Question: I have two tables; a 'parent' and a 'child' table. (not SQLite defitinions, just something i call them)
Everytime a child-object is created, it is assigned the value 0 in one of its columns.
When a new parent-object is created, every unassigned child-object, has to update the value mentioned before, to the parent-object's ID. My code looks like this:
'''
public long createWorkout(String workoutName){
SQLiteDatabase db = this.getWritableDatabase();
ContentValues values = new ContentValues();
values.put(KEY_NAME, workoutName);
//Creates a new parent-object (a workout - the childs are exercises)
//the generated ID is returned as a long (workout_pk_id)
long workout_pk_id = db.insert(TABLE_WORKOUT, null, values);
//Selects all objects in the child-table with KEY_WORKOUT_ID = 0 (the column mentioned before)
String selectQuery = "SELECT * FROM " + TABLE_EXERCISE + " WHERE " + KEY_WORKOUT_ID + " == " + 0;
Cursor cursor = db.rawQuery(selectQuery, null);
//Takes each found object with value 0, and updates the value to the returned parent-ID from before.
if (cursor.moveToFirst()) {
do {
String k = "UPDATE " + TABLE_EXERCISE + " SET " + KEY_WORKOUT_ID + " == " + workout_pk_id;
db.execSQL(k);
} while (cursor.moveToNext());
}
return workout_pk_id;
}
'''
But for some reason this doesn't work. The ID the childs/exercises remains 0. Can you help me?
I don't know if the error is somewhere in the setup of my tables, in that case i could provide some more information.
Thanks in advance. /Jeppe
EDIT: This is used in android, and I have debugged and verified that the workout_pk_id is returned, 45 objects are found in the selectQuery and yet it doesn't work. I also tried ContentValues to update the values, didn't work.
Edited the " == " to " = ", but the value is still not updated.
This is from eclipse - I've created a workout called "test", with the ID 160.
The exercise "test1" has the ID 430 (unique) but the workout_id is still 0.

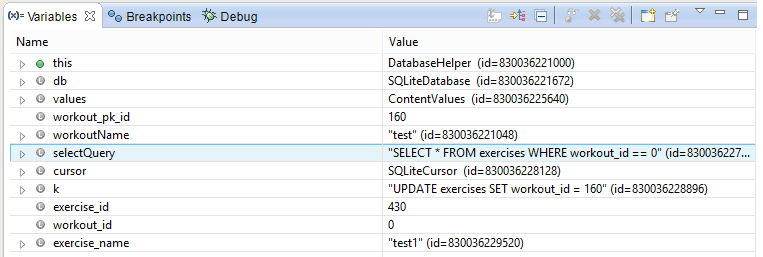
Answer: It's been awhile since I did any Android stuff but I believe the "==" operator is incorrect:
String k = "UPDATE " + TABLE_EXERCISE + " SET " + KEY_WORKOUT_ID + " == " + workout_pk_id;
The operator you're using is a comparative operator, "=" is the assignment operator.
I also believe there is a better way to do what you are trying to do, currently refreshing my memory on Android so I'll get back to you. In the meantime tell me if replacing the operator works